Question: I'm trying to have 4 cols inside a row with equal margins but i did not get the desired look
here is my html code
'''
<div class="panel panel-default">
<div class="panel-heading">Account Summary</div>
<div class="panel-body">
<div class="row center-block text-center summary_boxes">
<div class="col-sm-3">2500</div>
<div class="col-sm-3">1300</div>
<div class="col-sm-3">1000</div>
<div class="col-sm-3">1000</div>
</div>
</div>
'''
css code
'''
.summary_boxes div
{
background-color:#eee;
border: 1px solid #DDDDDD;
border-radius:3px;
}
'''
and this is the result

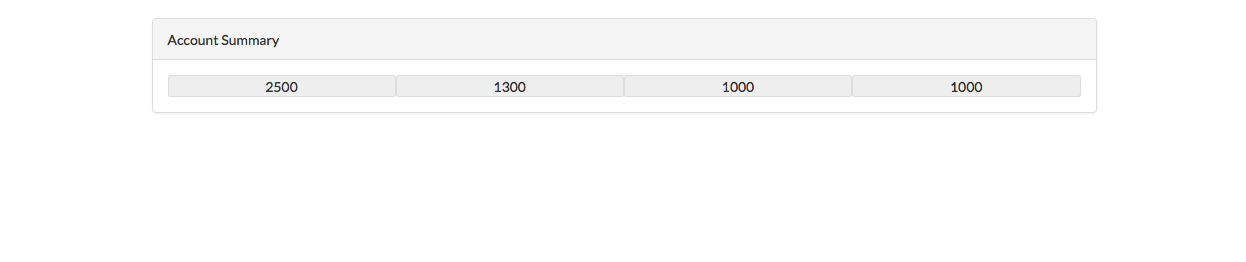
Answer: The issue is that Bootstrap uses padding for columns and columns themselves shouldn't have additional styles applied directly to them.
What you should do is make child elements of the columns and give those the style you want, then you will have the "margin" you are looking for.
'''
<div class="panel panel-default">
<div class="panel-heading">Account Summary</div>
<div class="panel-body">
<div class="row center-block text-center summary_boxes">
<div class="col-sm-3"><span>2500</span></div>
<div class="col-sm-3"><span>1300</span></div>
<div class="col-sm-3"><span>1000</span></div>
<div class="col-sm-3"><span>1000</span></div>
</div>
</div>
</div>
'''
With the style:
'''
.col-sm-3 > span {
background: red;
display: block;
}
'''
Here is a working fiddle, you might have to make the output window wider to correctly see the result depending on your screen resolution <URL>